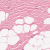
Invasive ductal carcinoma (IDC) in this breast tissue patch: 0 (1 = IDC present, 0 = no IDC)